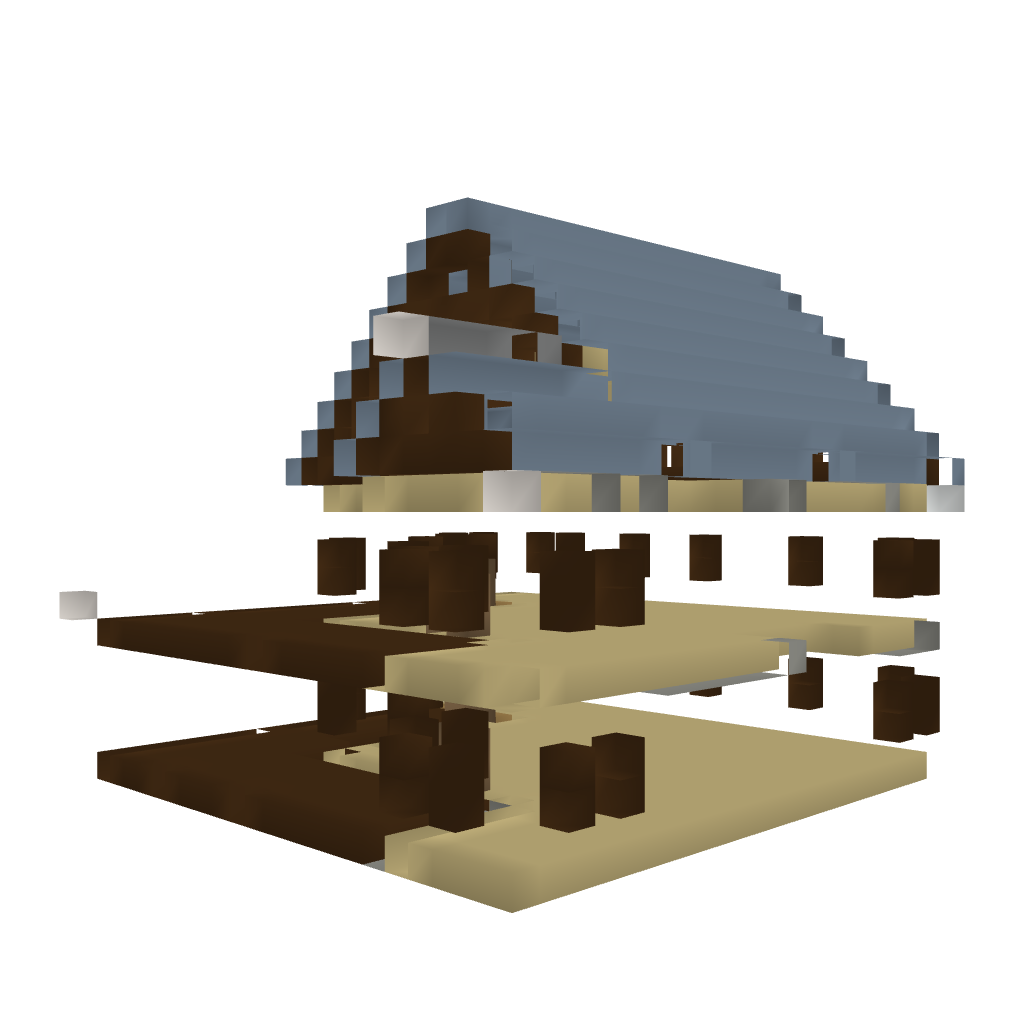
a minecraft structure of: Coloniel house on pillars